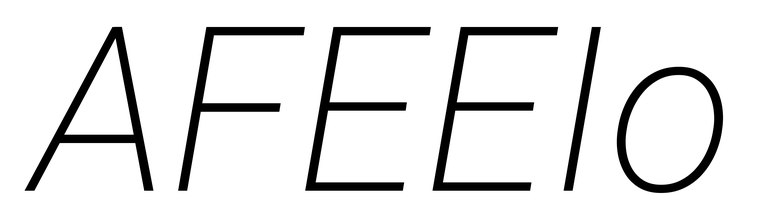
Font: Roboto-Italic_ExtraLight_Italic